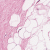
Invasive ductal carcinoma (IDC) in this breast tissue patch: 0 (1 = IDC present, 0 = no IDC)